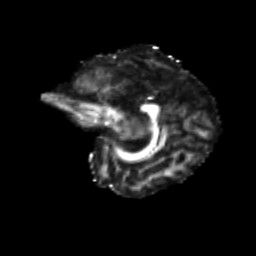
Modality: FA
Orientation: sagittal
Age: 11
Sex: female
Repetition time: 9.4 s
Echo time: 0.089 s